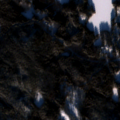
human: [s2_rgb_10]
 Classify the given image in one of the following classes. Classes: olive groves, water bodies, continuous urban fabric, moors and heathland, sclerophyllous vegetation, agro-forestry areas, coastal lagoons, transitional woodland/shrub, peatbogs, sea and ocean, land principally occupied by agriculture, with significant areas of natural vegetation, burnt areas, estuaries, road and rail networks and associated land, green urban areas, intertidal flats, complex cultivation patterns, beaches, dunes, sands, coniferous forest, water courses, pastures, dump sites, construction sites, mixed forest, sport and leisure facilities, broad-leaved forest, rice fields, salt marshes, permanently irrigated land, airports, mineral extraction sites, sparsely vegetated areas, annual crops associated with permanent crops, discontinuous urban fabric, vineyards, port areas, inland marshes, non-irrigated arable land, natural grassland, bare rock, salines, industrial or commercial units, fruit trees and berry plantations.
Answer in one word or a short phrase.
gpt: coniferous forest, mixed forest, water bodies